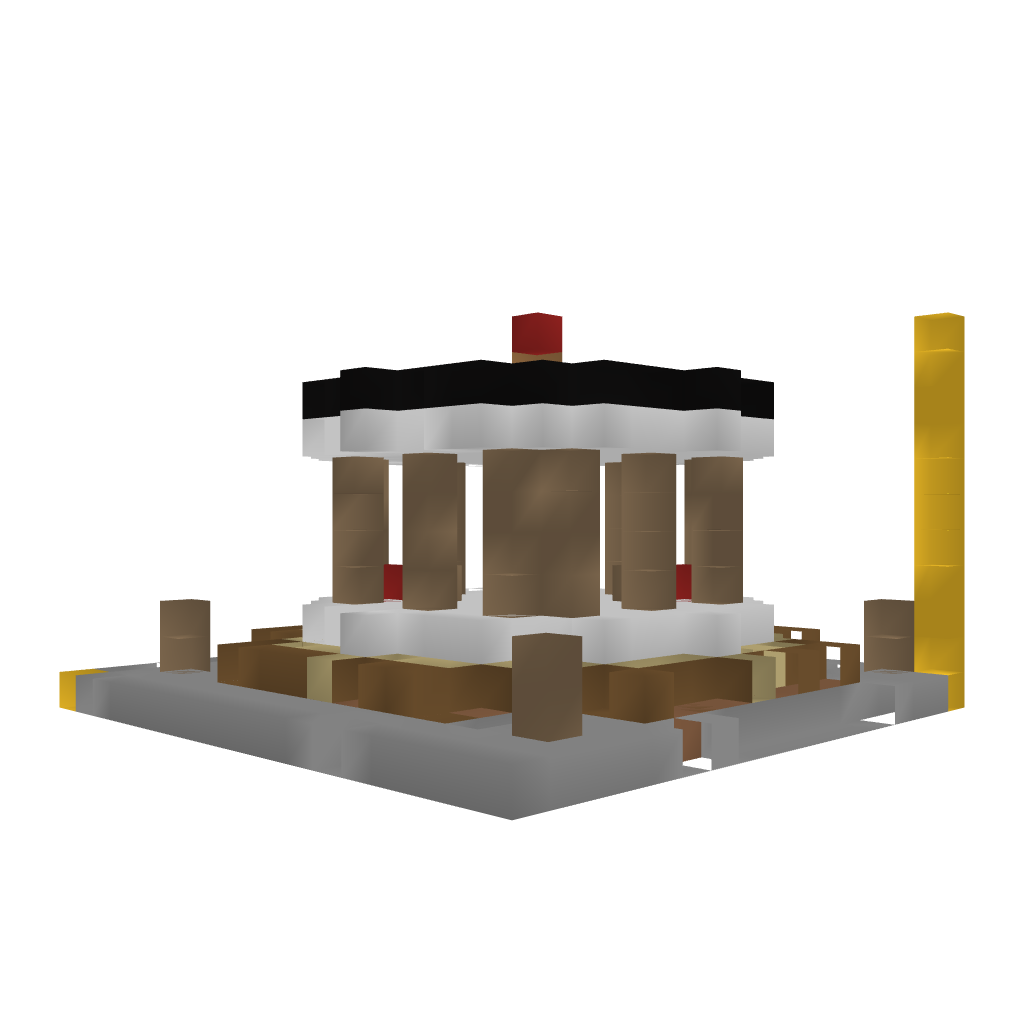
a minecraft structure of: Merry Go Round